Interaction volume radius: 5 \u00c5
Interaction volume height: 20 \u00c5
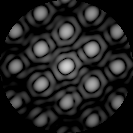
Disorder parameter: 0.08857